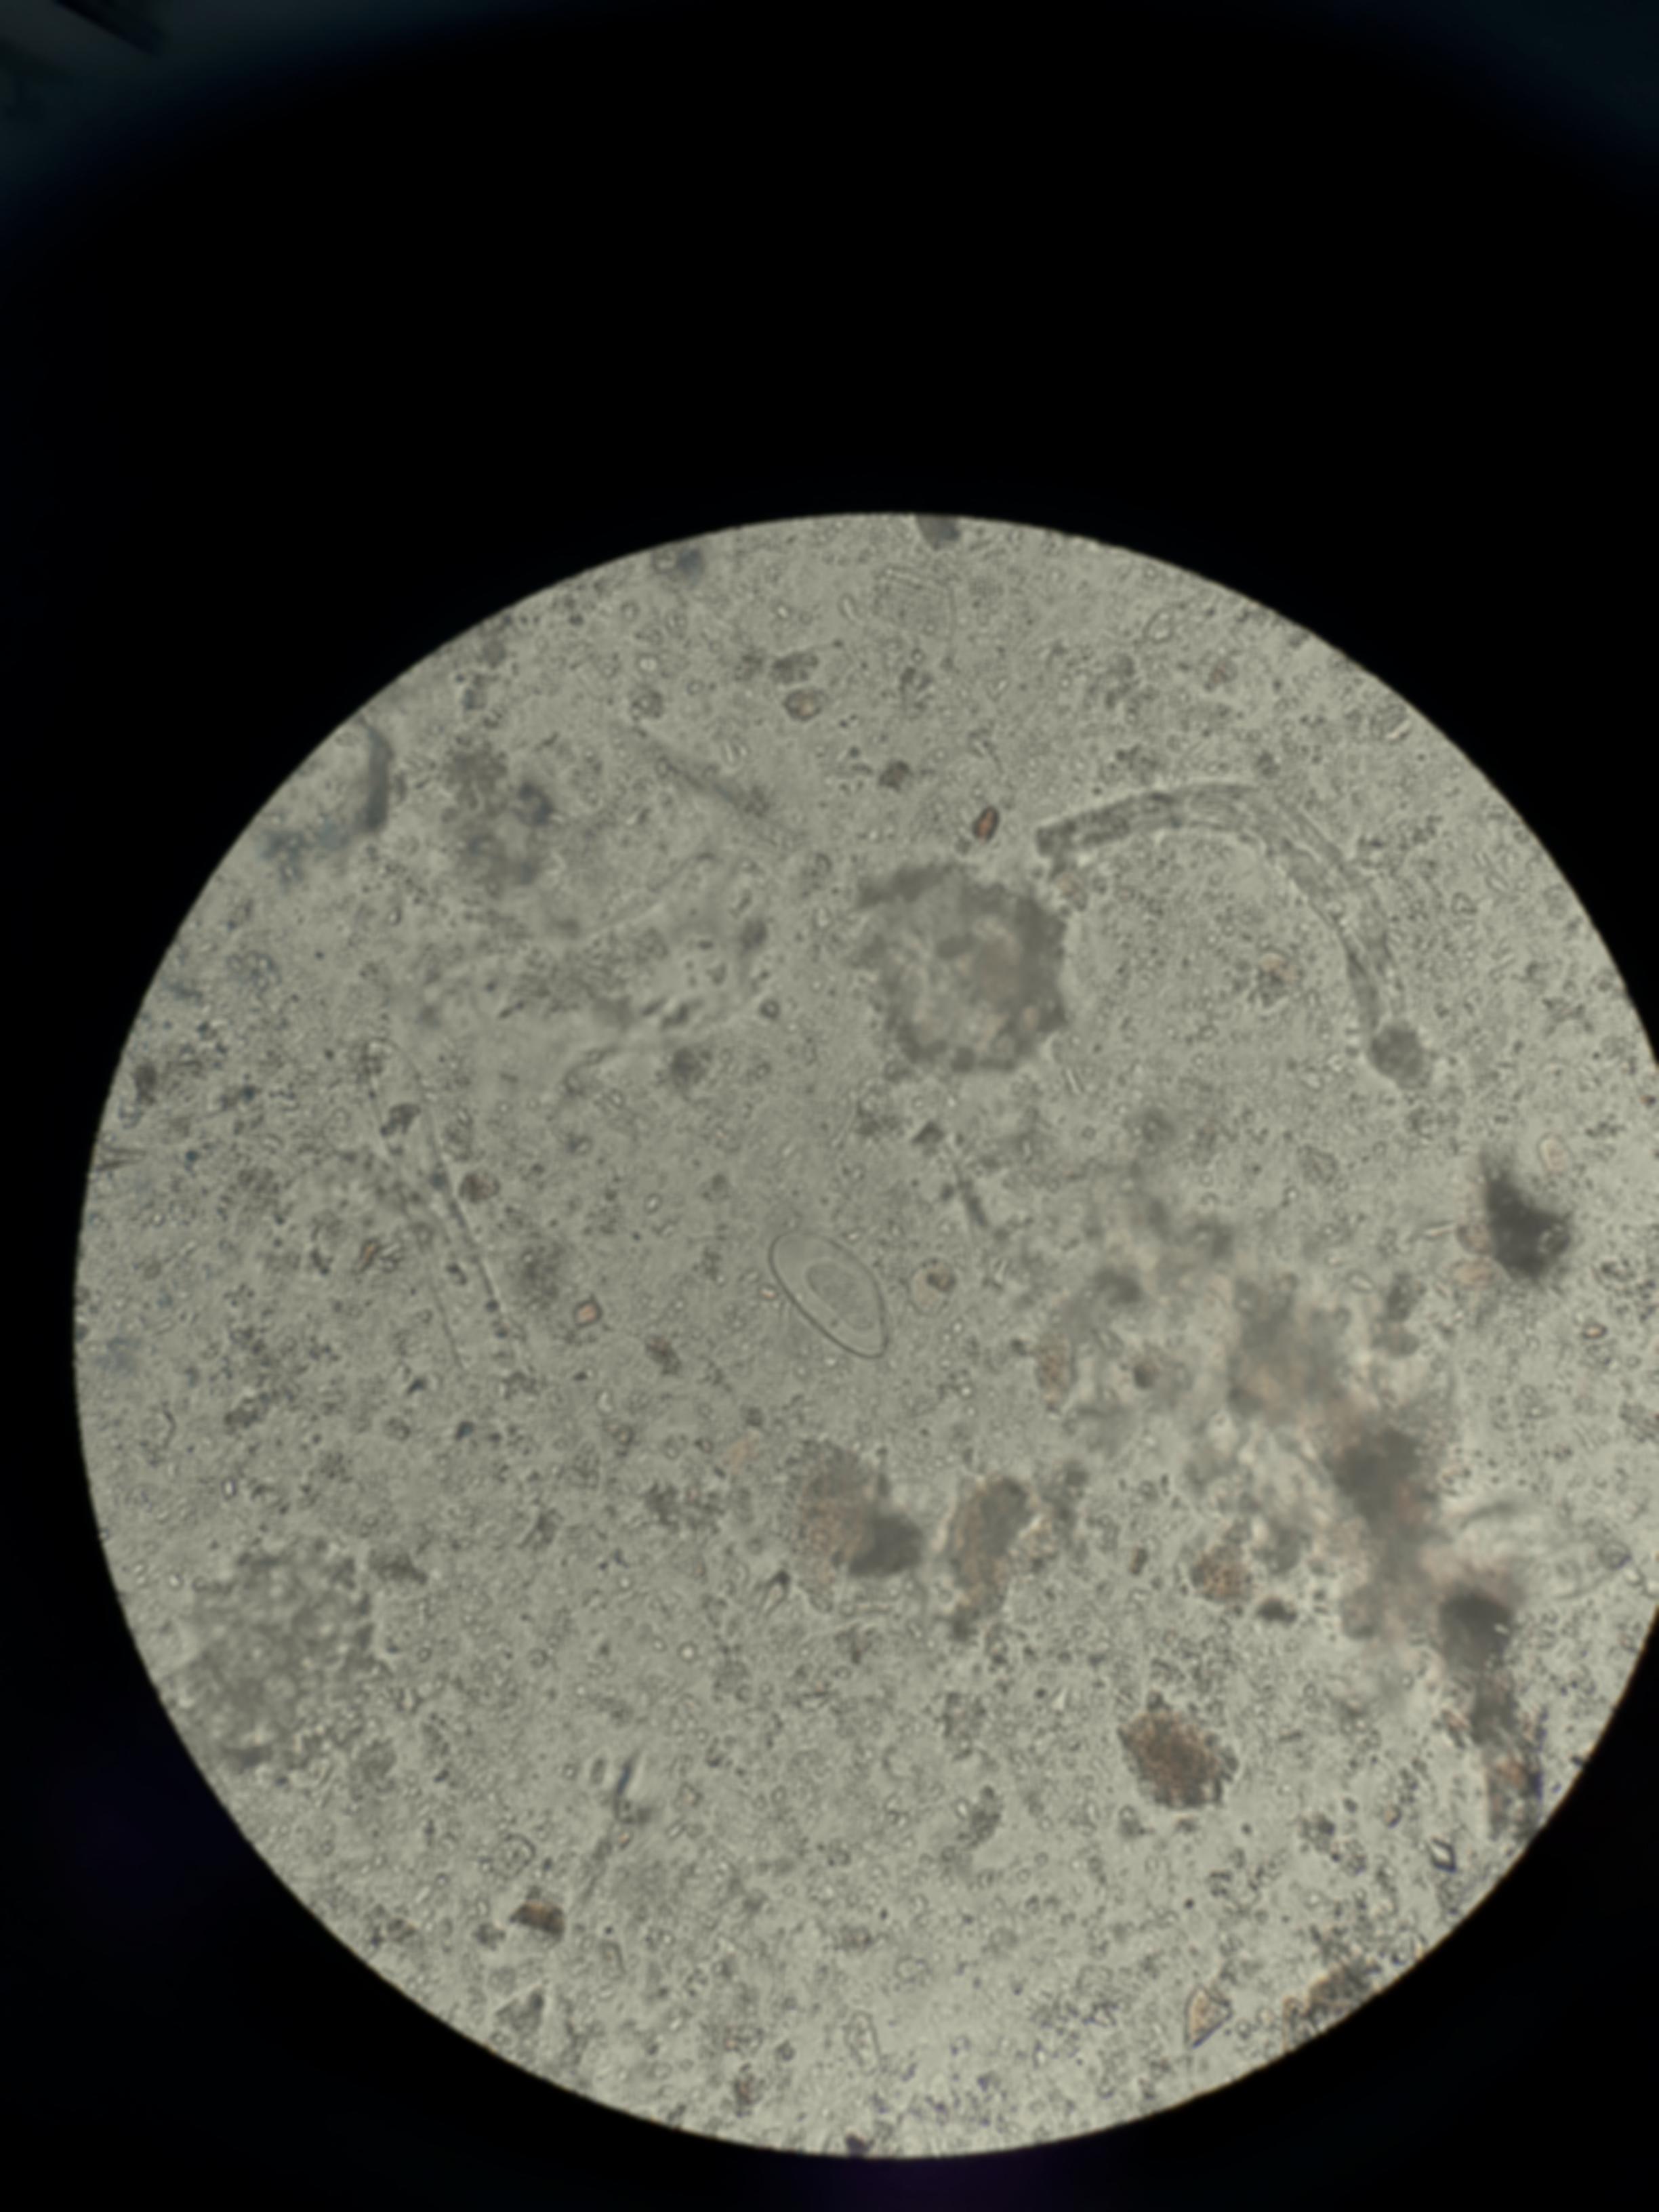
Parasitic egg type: Enterobius vermicularis